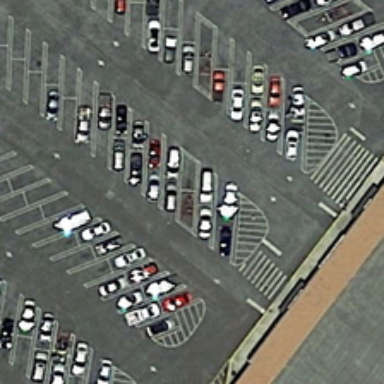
Many cars are parked in a parking lot .